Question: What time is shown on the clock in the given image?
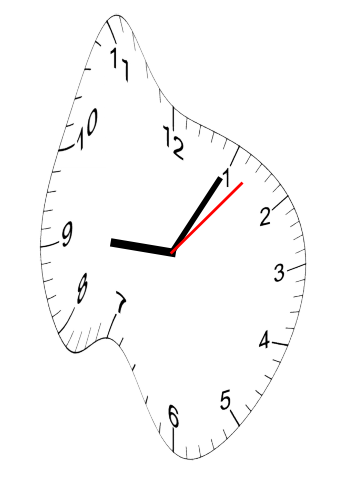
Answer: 09:05:07